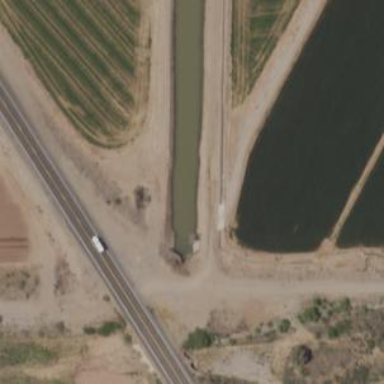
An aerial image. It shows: Irrigation culvert tunnel for service purposes.